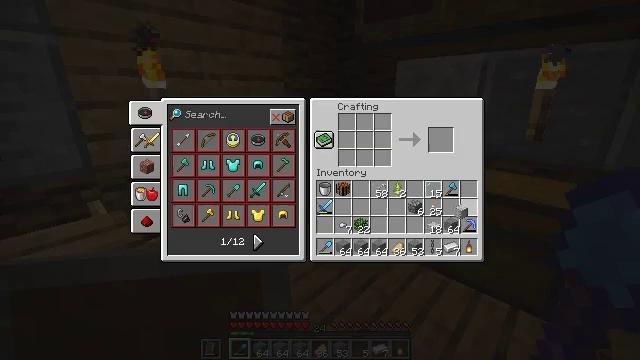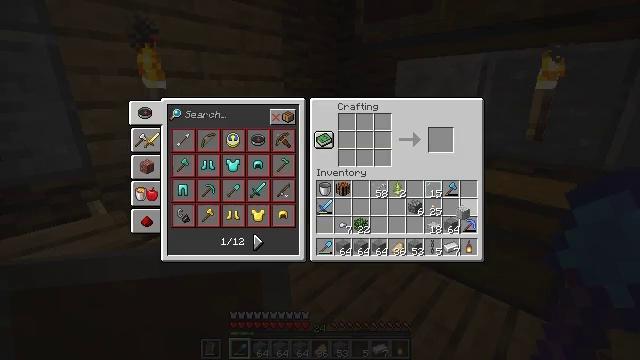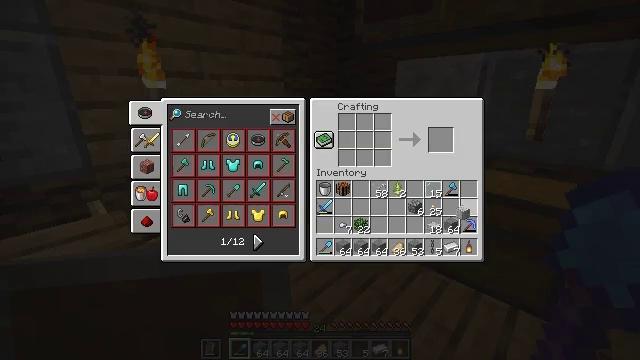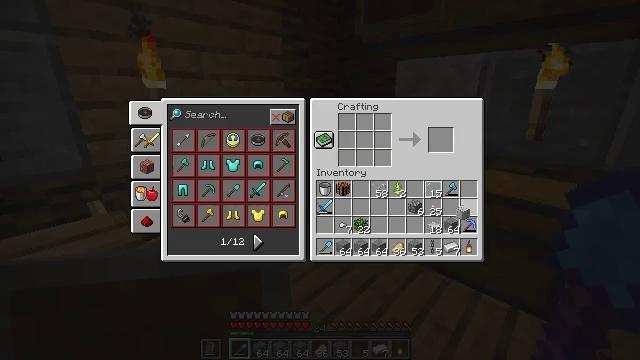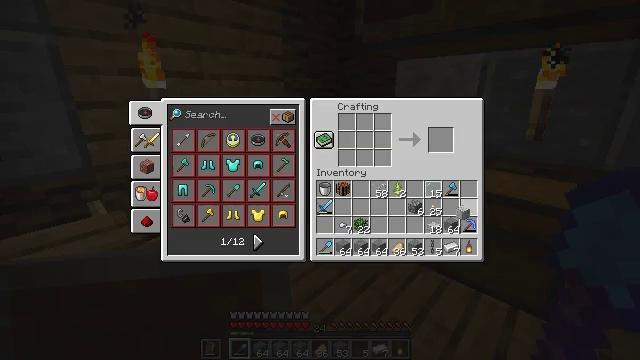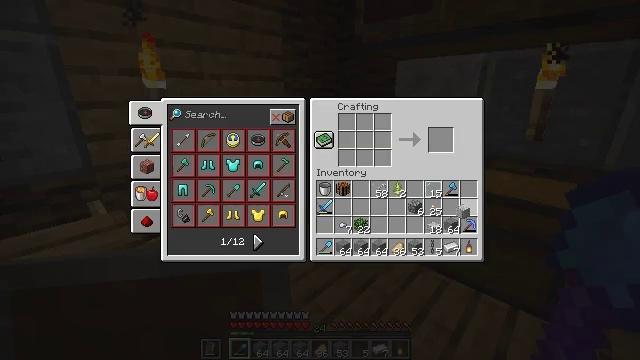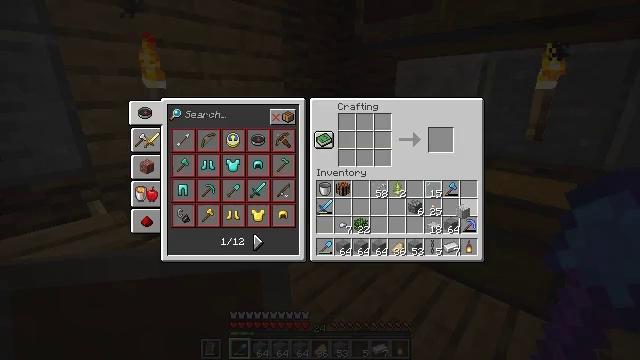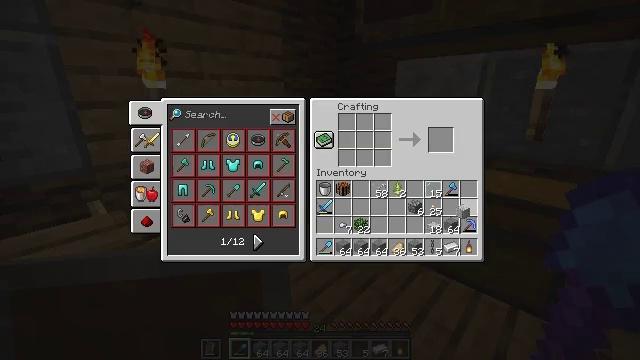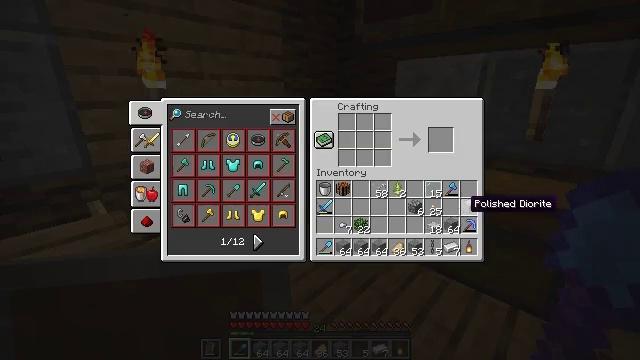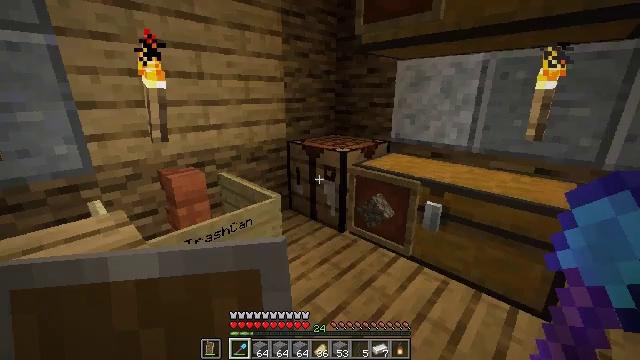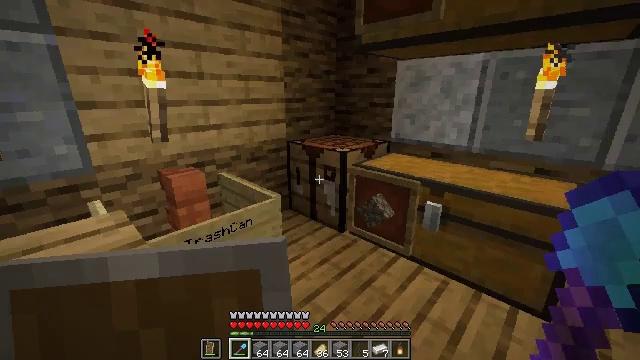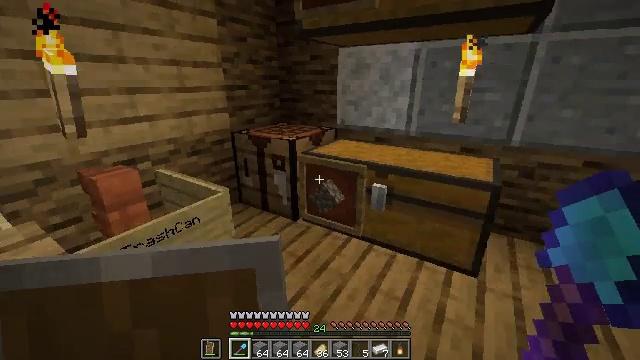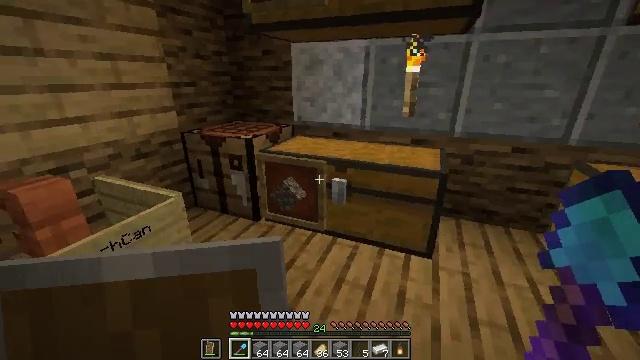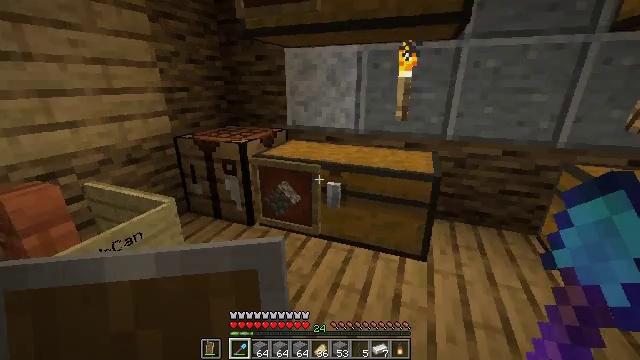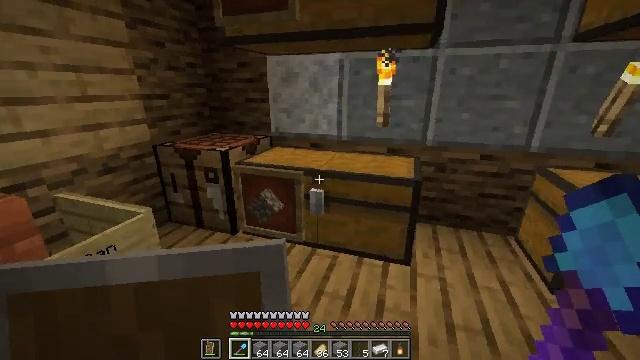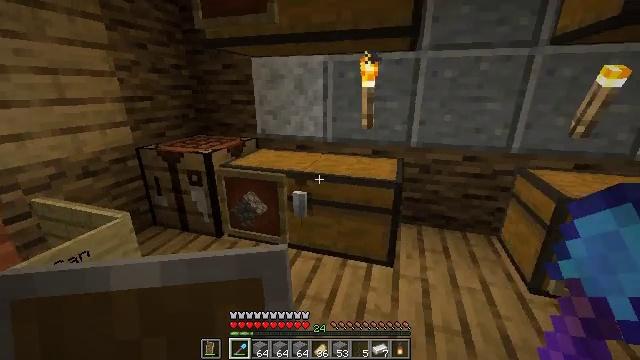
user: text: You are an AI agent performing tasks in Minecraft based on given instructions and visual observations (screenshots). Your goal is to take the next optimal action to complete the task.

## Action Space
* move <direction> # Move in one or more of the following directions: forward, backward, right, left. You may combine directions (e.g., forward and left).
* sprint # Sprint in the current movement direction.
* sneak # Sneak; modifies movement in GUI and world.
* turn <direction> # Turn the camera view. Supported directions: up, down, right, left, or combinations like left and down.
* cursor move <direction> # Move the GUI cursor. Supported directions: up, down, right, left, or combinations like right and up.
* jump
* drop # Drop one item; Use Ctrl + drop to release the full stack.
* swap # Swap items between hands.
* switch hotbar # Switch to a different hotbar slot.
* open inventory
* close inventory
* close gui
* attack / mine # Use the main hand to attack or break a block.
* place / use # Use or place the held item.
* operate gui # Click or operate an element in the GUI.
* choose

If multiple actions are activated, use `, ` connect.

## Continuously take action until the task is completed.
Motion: motion action
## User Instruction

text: Convert diorite into polished diorite in the crafting menu.
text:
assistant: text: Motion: open gui
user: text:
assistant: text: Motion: no_op
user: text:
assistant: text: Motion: no_op
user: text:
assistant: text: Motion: no_op
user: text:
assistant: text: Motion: operate gui
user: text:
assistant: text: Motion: operate gui
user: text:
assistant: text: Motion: operate gui
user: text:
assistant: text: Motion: no_op
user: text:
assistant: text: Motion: no_op
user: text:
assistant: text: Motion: close gui
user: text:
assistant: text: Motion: turn right and down
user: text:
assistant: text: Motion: turn right
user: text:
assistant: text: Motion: turn right
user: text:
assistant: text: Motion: move right, turn right and up
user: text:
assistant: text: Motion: move right, turn right
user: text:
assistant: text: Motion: move right, use / place
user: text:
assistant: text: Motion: move right, use / place
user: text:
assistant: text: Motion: use / place
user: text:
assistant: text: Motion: turn left and down
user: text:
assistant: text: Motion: no_op
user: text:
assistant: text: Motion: open gui
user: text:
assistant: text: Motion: no_op
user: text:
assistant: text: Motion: no_op
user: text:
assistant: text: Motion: no_op
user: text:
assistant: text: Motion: no_op
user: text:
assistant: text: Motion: no_op
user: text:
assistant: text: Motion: no_op
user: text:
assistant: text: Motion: cursor move up
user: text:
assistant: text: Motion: no_op
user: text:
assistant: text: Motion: no_op